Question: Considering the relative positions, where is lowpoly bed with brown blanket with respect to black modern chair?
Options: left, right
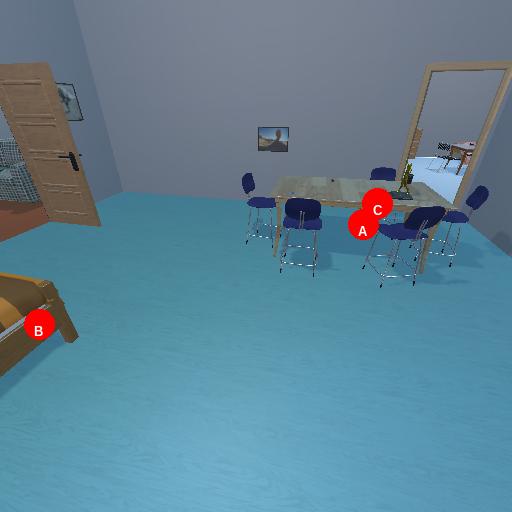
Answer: left